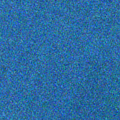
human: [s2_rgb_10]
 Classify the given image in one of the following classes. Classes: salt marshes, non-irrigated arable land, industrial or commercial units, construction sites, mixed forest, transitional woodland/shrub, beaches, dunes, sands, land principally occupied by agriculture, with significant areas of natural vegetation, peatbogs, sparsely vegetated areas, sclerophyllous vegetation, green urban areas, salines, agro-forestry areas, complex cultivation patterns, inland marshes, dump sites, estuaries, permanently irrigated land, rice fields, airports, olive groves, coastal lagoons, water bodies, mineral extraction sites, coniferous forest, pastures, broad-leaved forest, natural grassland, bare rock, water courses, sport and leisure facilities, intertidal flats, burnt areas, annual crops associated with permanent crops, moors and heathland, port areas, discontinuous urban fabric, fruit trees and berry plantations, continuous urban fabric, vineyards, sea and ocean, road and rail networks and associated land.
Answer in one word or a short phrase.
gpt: sea and ocean